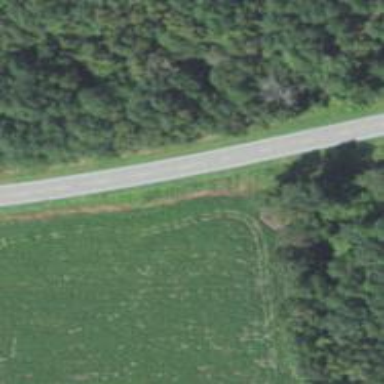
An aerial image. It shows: Secondary road.